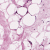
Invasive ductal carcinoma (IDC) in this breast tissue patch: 0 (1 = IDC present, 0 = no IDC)